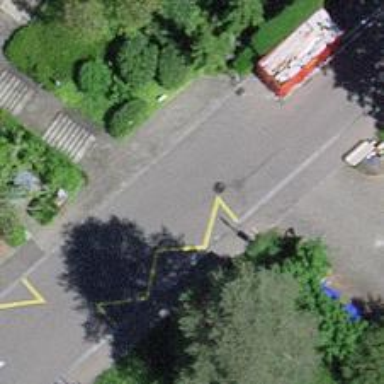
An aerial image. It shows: Bus stop with designated public transport stop position.